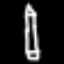
Label: pencil